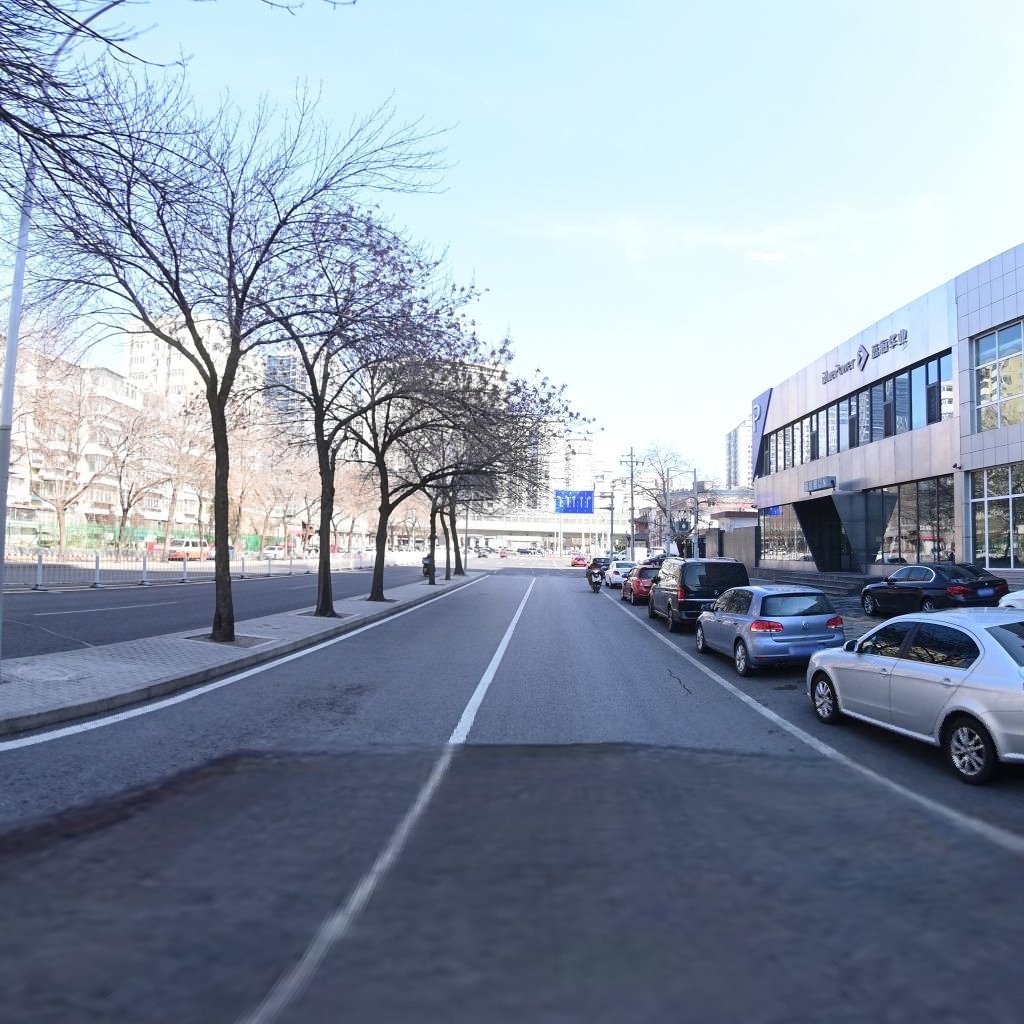
Region: Chaoyang
Road damage annotations: longitudinal crack